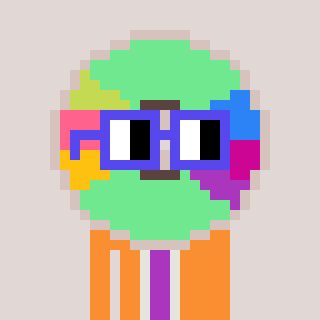
a pixel art character with square blue glasses, a cd-shaped head and a orange-colored body on a warm background